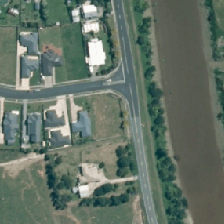
Land cover: urban_build_up